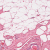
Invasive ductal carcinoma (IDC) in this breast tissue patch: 0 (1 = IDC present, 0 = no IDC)